Interaction volume radius: 10 \u00c5
Interaction volume height: 45 \u00c5
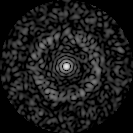
Disorder parameter: 0.8339